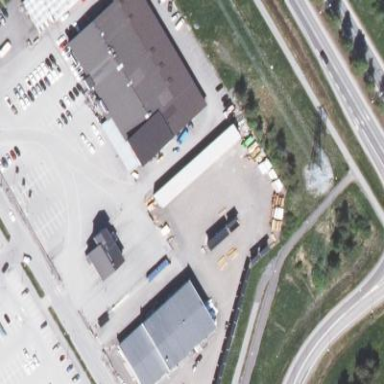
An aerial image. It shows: Warehouse.